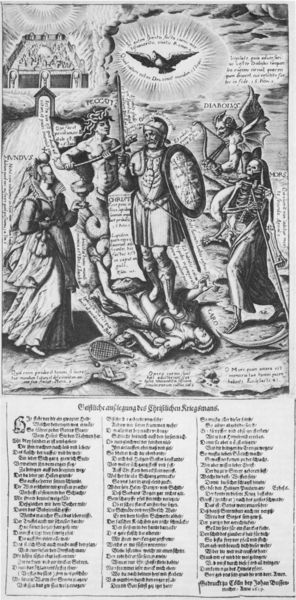
Titel: Geistliche außlegung des Christlichen Kriegsmans.
Künstler: Johann Bussemacher
Standort: Wolfenbüttel
Institution: Herzog August Bibliothek
Schlagwörter: adler, akt, feuer, flügel, gruppe, himmel, kampf, mann, nackt, vogel, weiß, wolken, menschen, frankreich, frau, grau, kleid, männer, schwarz, szene, gebäude, haus, weg, wolke, bibel, geschichte, leiche, mensch, mord, taube, tod, tot, toter, natur, rauch, drei, gewänder, blatt, engel, apfel, brüste, schrift, bogen, stab, grafik, graphik, spalten, figuren, brand, krieg, inschrift, paradies, schild, buch, strahlen, druck, schwarzweiss, stich, seite, illustration, schwert, text, waffen, soldat, beschriftung, initiale, überschrift, schlange, stiefel, beutel, allegorie, ritter, rüstung, buchdruck, moral, harnisch, heiligenschein, skelett, nimbus, jesus, christlich, hölle, teufel, gedicht, krieger, fabelwesen, heilige, märtyrer, hermes, jünger, merkur, amor, emblem, kupferstich, gloriole, pfeil, ungeheuer, dornenkrone, drache, sense, cupido, erklärung, dämonen, geist, gerippe, latein, einblattdruck, schirft, spruchband, schriftband, heiliger geist, strahlenkranz, majuskel, märtyerer, seriendruck, liste, sensemann, heilger geist, liegn, schriftbänder, sensenmann, texxt, waffenrock, skellet, heilige geist, gotische schrift, entscheidung, wund, emblematik, schiklf, irdisches leben, weg ins paradies, schrift#spalten, 1680, heiligenscheim